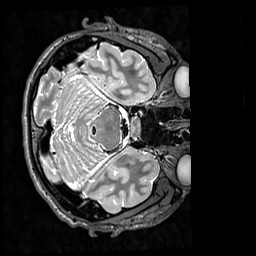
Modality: T2w
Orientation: axial
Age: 27
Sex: male
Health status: healthy
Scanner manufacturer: siemens
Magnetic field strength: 3 T
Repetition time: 3.2 s
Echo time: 0.568 s